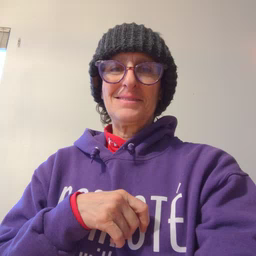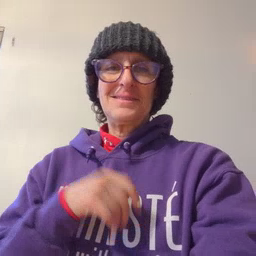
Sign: head